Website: walmart
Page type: store-pickup
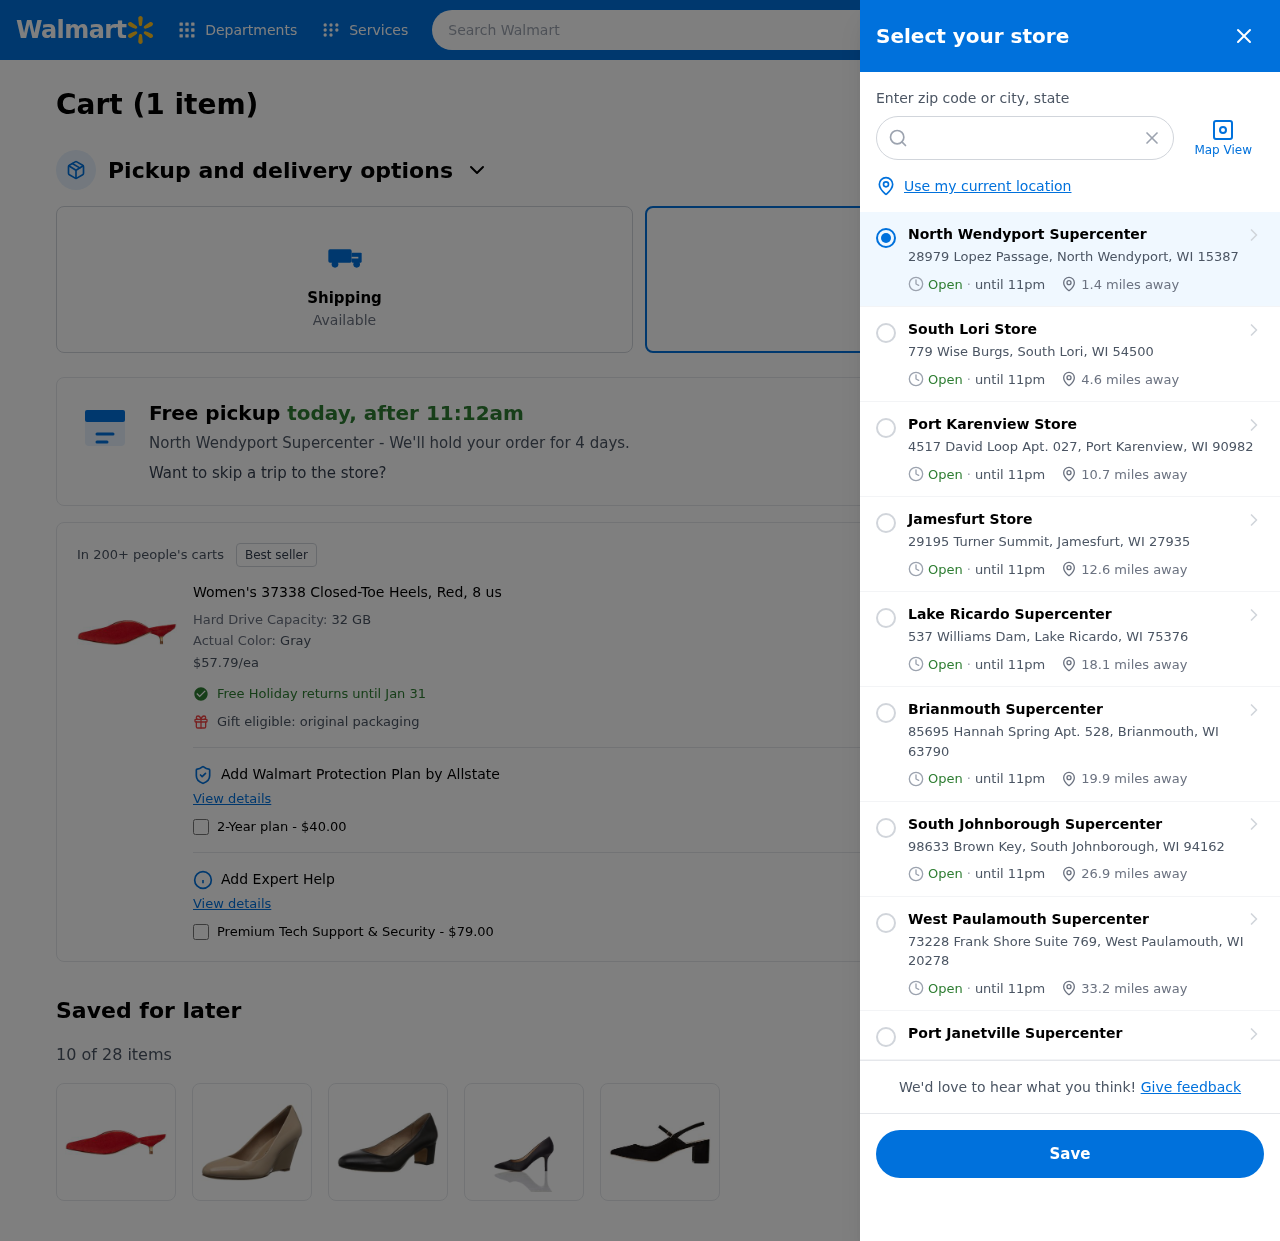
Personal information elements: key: PII_CITY
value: North Wendyport
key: PII_CITY
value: North Wendyport Supercenter
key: PII_CITY_STATE_ZIP
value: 28979 Lopez Passage, North Wendyport, WI 15387
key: PII_LOCATION1_CITY
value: South Lori Store
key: PII_LOCATION1_CITY_STATE_ZIP
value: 779 Wise Burgs, South Lori, WI 54500
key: PII_LOCATION2_CITY
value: Port Karenview Store
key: PII_LOCATION2_CITY_STATE_ZIP
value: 4517 David Loop Apt. 027, Port Karenview, WI 90982
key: PII_LOCATION3_CITY
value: Jamesfurt Store
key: PII_LOCATION3_CITY_STATE_ZIP
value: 29195 Turner Summit, Jamesfurt, WI 27935
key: PII_LOCATION4_CITY
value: Lake Ricardo Supercenter
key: PII_LOCATION4_CITY_STATE_ZIP
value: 537 Williams Dam, Lake Ricardo, WI 75376
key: PII_LOCATION5_CITY
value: Brianmouth Supercenter
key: PII_LOCATION5_CITY_STATE_ZIP
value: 85695 Hannah Spring Apt. 528, Brianmouth, WI 63790
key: PII_LOCATION6_CITY
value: South Johnborough Supercenter
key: PII_LOCATION6_CITY_STATE_ZIP
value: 98633 Brown Key, South Johnborough, WI 94162
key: PII_LOCATION7_CITY
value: West Paulamouth Supercenter
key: PII_LOCATION7_CITY_STATE_ZIP
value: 73228 Frank Shore Suite 769, West Paulamouth, WI 20278
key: PII_LOCATION8_CITY
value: Port Janetville Supercenter
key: PII_POSTCODE
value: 15387
Product elements: key: PRODUCT1_NAME
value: Women's 37338 Closed-Toe Heels, Red, 8 us
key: PRODUCT1_PRICE
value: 57.79
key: PRODUCT1_DESC
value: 32 GB
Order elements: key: ORDER_NUM_ITEMS
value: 1
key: ORDER_NUM_ITEMS
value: Cart (1 item)
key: ORDER_DELIVERY_DATE
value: today, after 11:12am
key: ORDER_ITEM1_QUANTITY
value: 1
Search elements: key: HEADER_SEARCH
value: Search Walmart
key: SEARCH_LOCATION
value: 15387